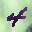
Label: 4